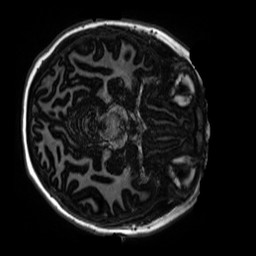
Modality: MP2RAGE
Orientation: axial
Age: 12
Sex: female
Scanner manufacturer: siemens
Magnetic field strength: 3 T
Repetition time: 4 s
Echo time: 0.00303 s